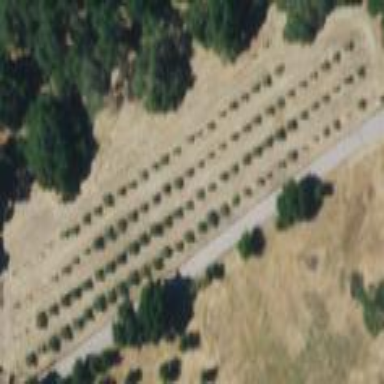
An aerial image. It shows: Orchard.